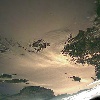
Label: water